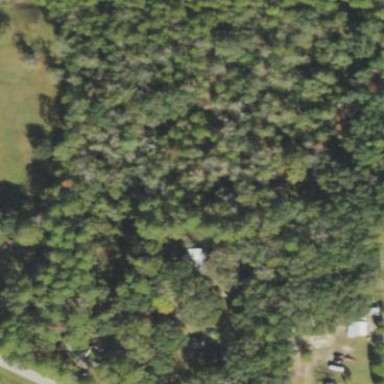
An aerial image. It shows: Mixed leaf woodland.